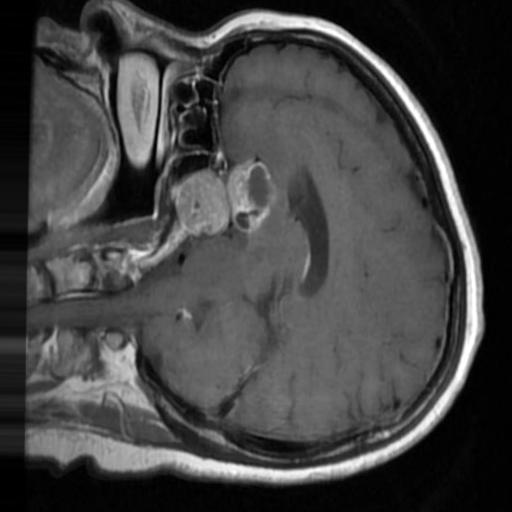
Label: brain_tumor